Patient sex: M
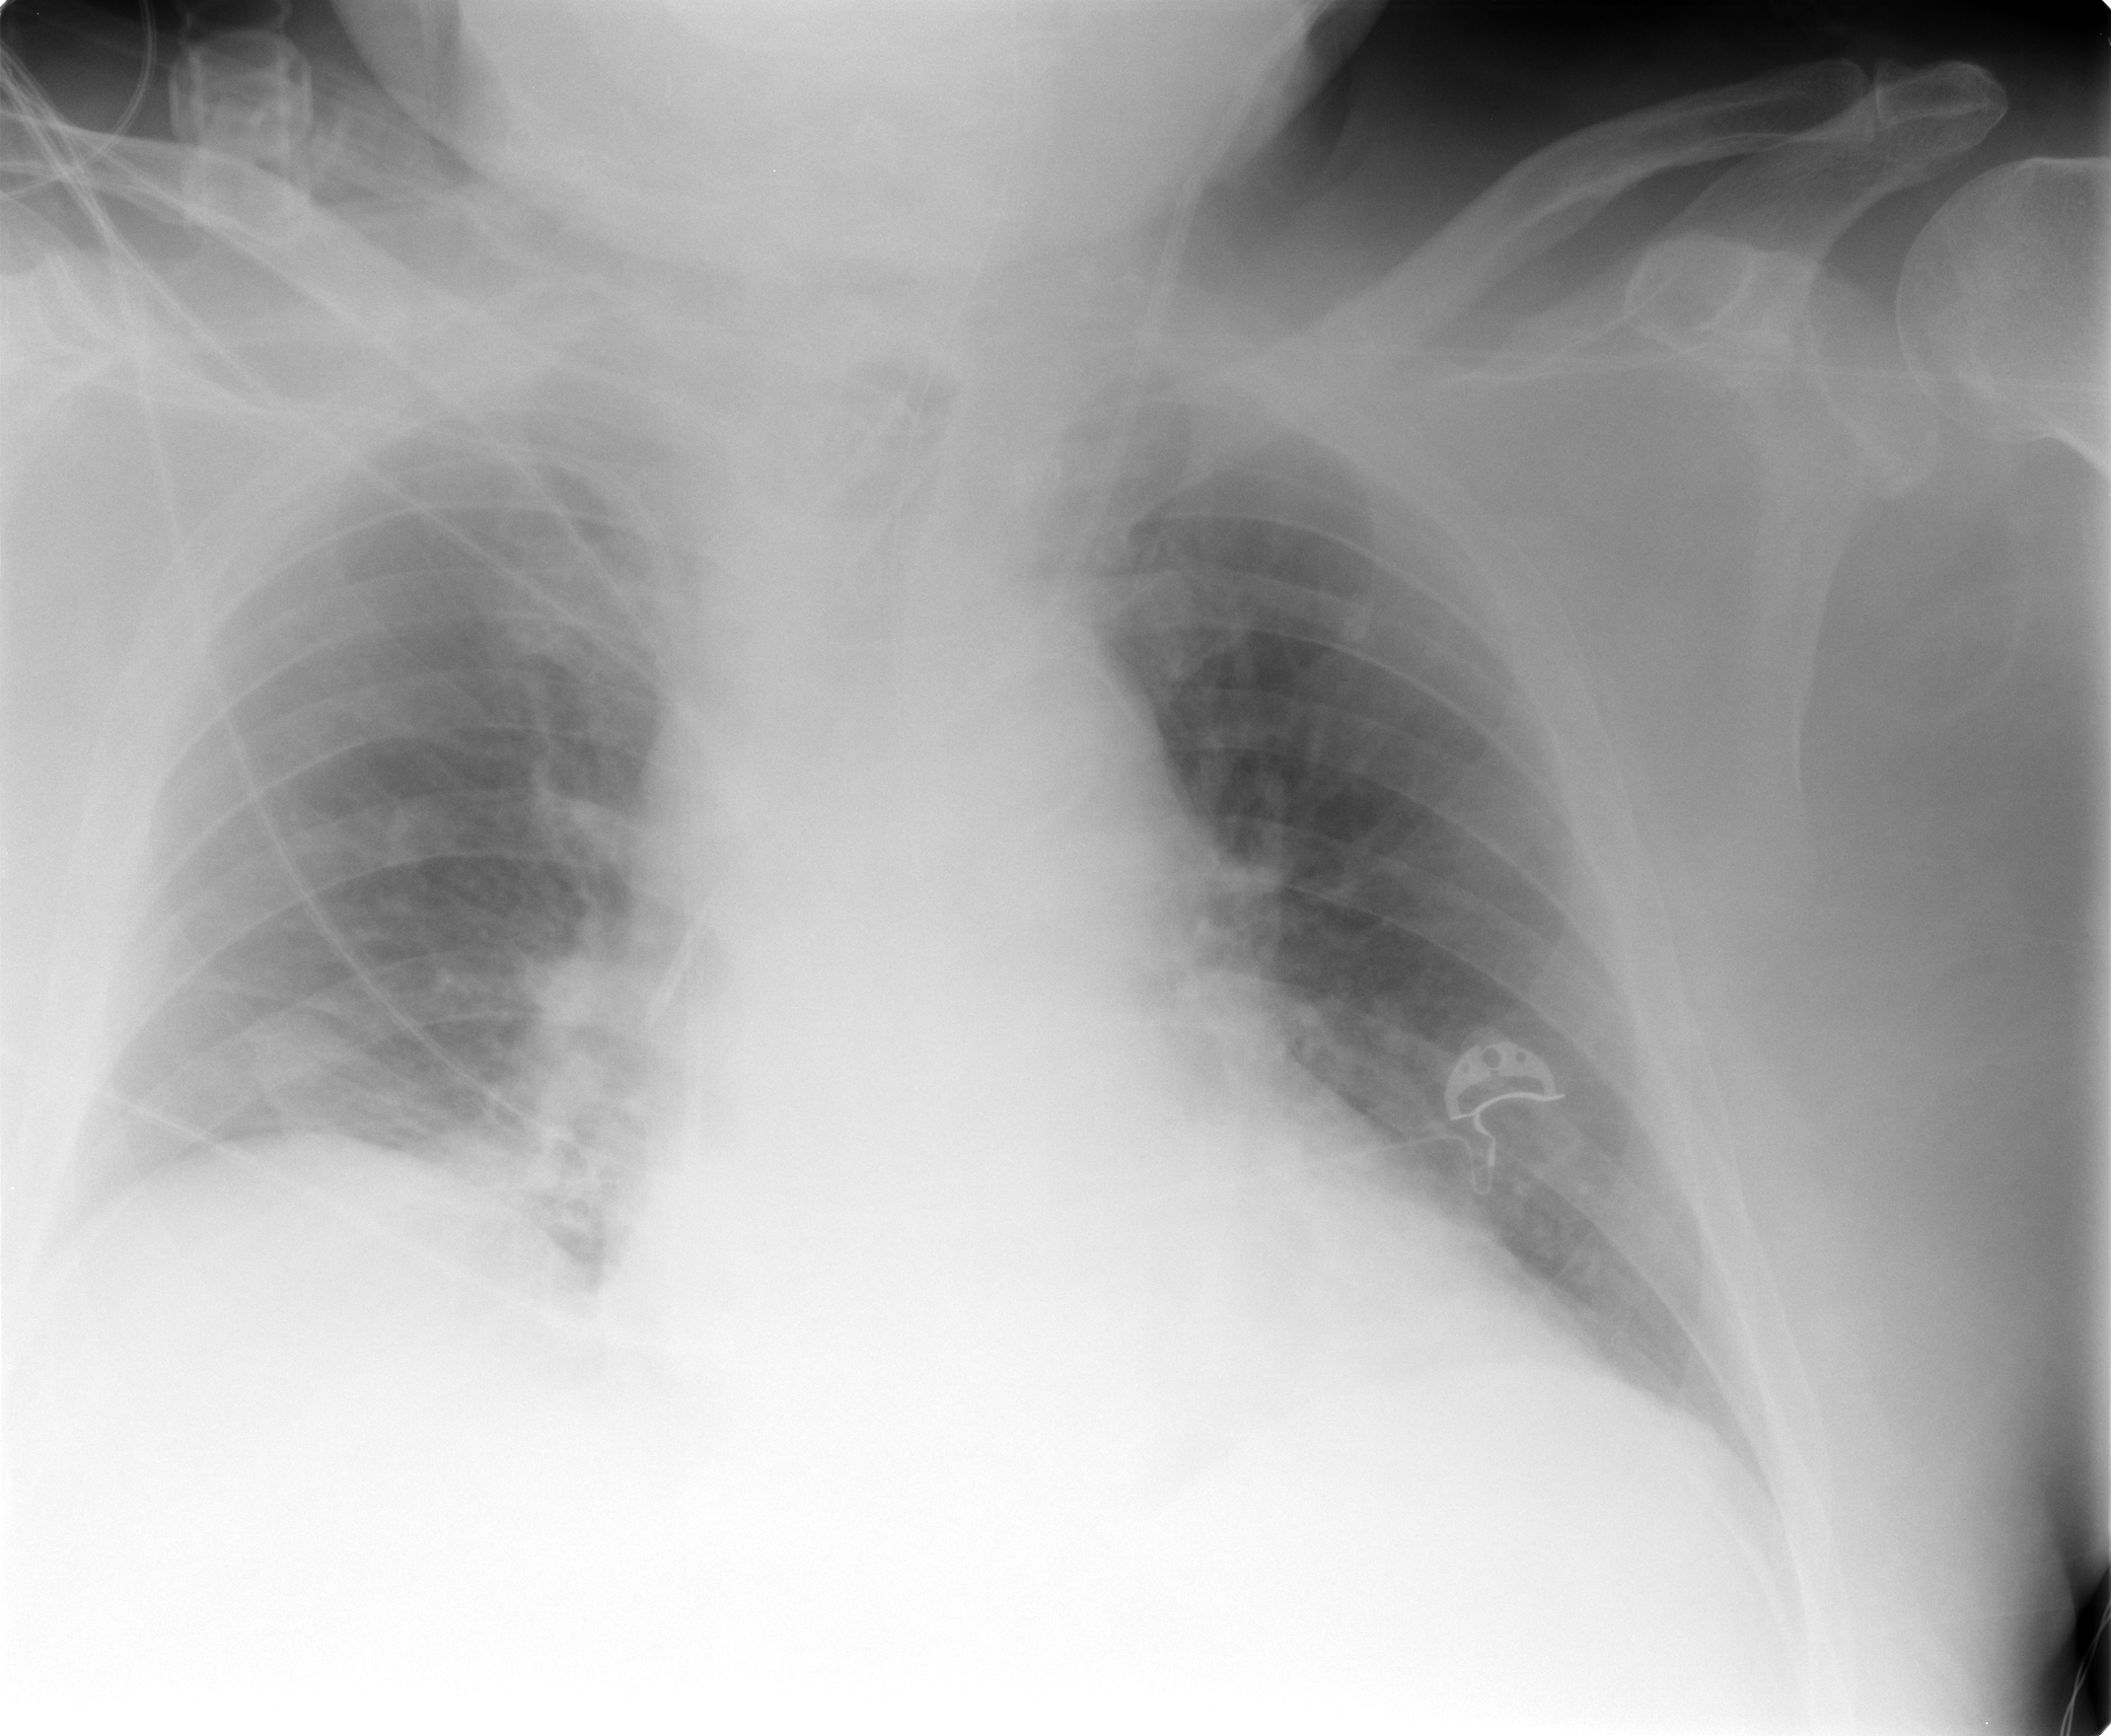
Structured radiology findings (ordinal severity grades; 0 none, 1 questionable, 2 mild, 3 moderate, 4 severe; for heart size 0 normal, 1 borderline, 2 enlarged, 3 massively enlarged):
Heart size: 2
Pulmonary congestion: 0
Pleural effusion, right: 2
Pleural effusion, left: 0
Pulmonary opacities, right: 1
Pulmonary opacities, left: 0
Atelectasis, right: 2
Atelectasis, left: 0